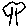
Label: tree